Field crop: tomato
Growth stage: 2
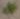
Species: solanum